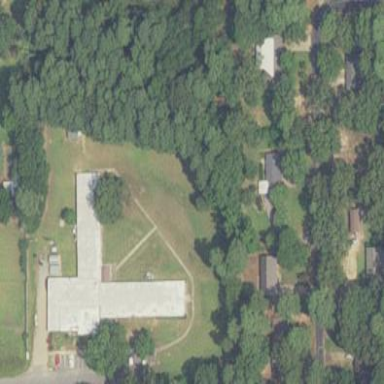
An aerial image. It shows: Nursing home building.